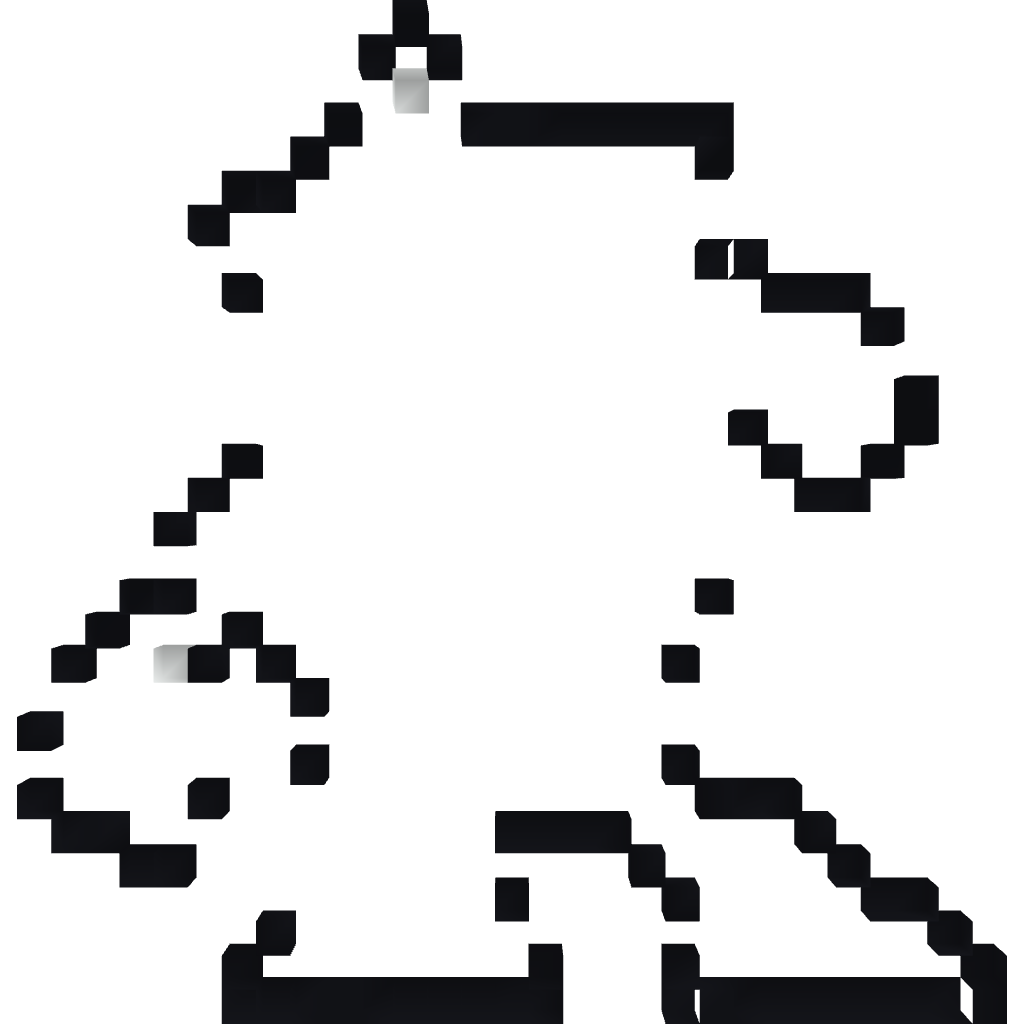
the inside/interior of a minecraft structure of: Shadow Man